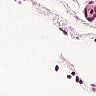
Metastatic tissue present: no